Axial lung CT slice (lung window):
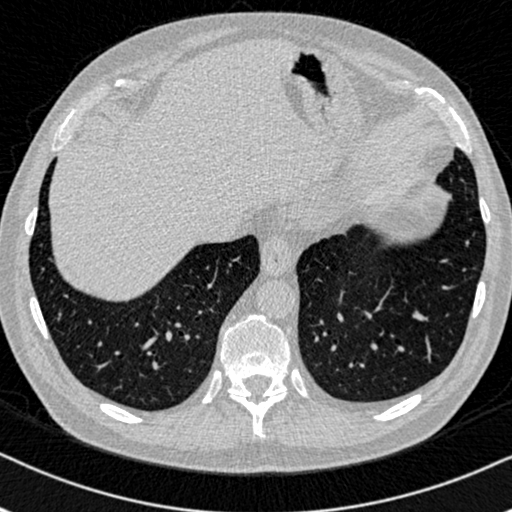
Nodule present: no